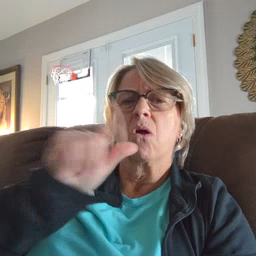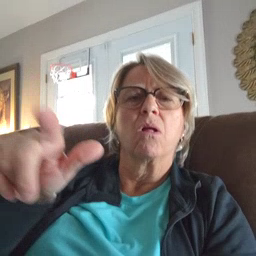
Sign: all